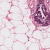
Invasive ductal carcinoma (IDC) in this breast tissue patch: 0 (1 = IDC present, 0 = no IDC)